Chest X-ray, PA view. Patient: 47 years old, sex F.
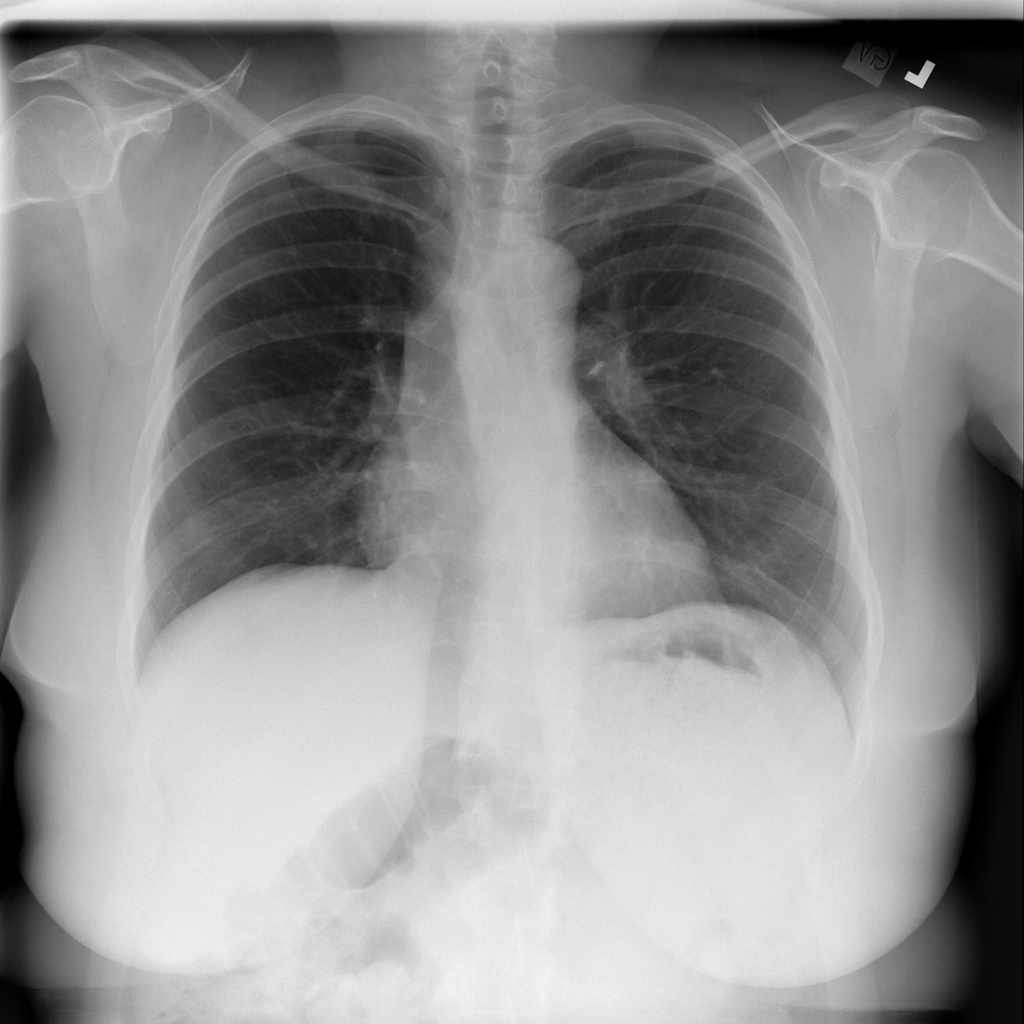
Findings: No Finding